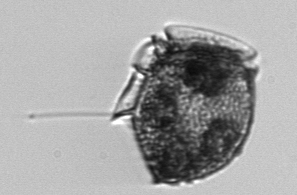
Label: Dinophysis_norvegica